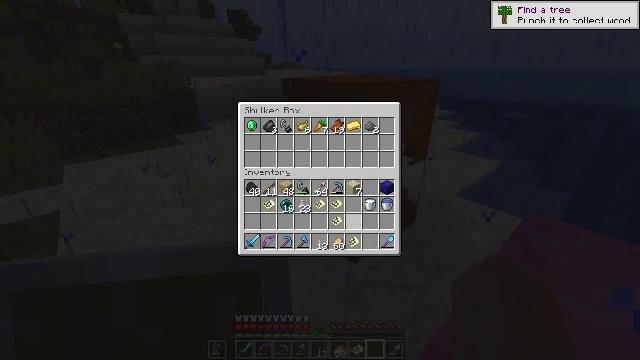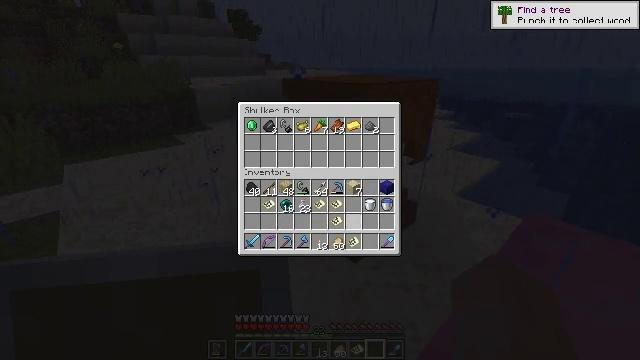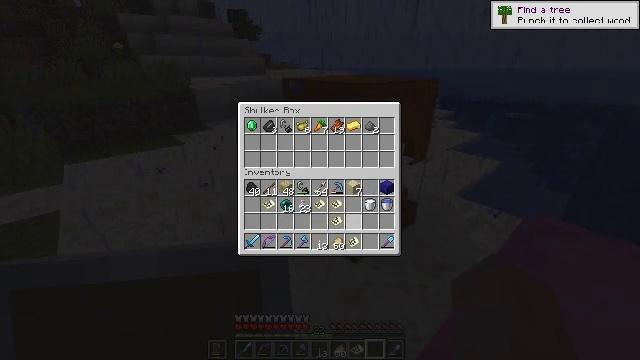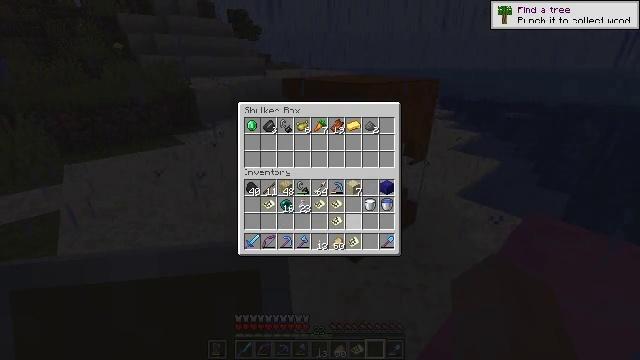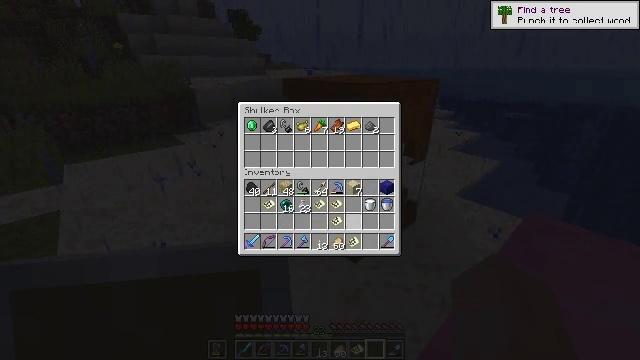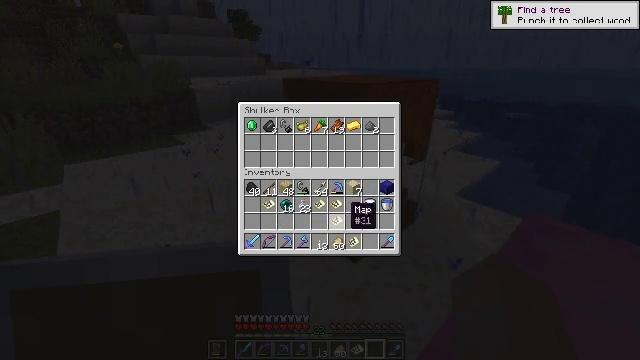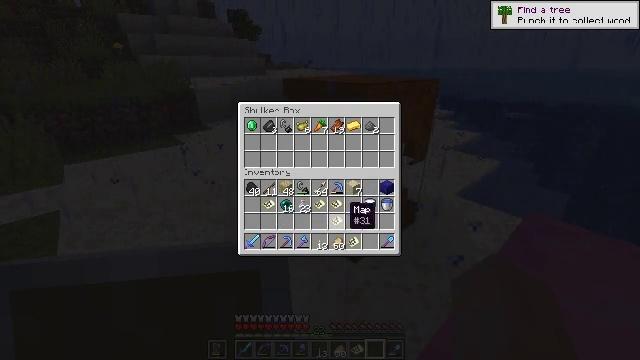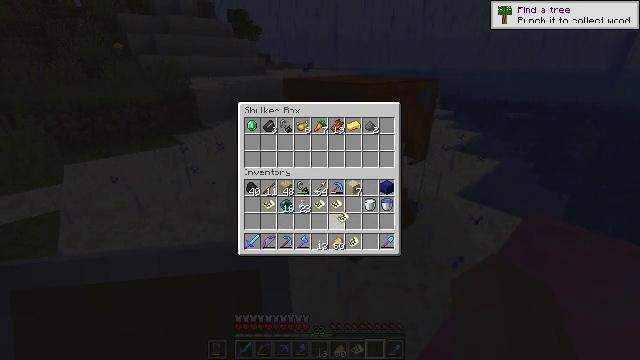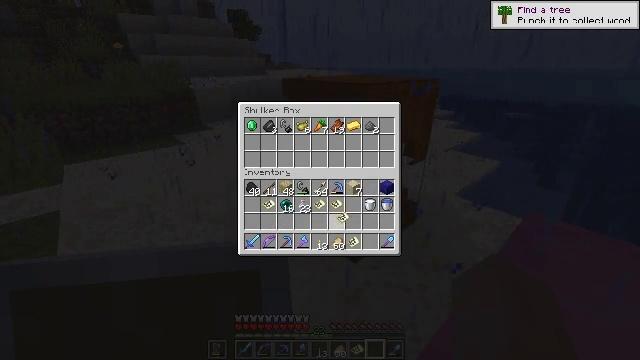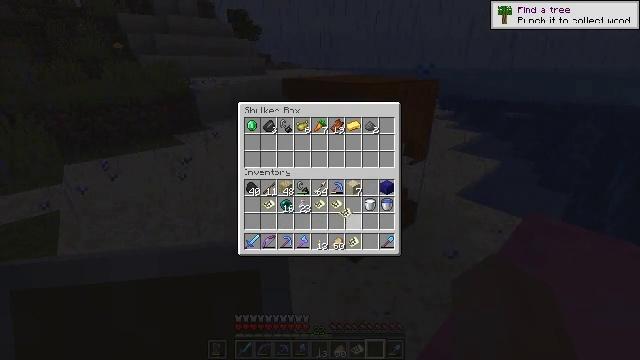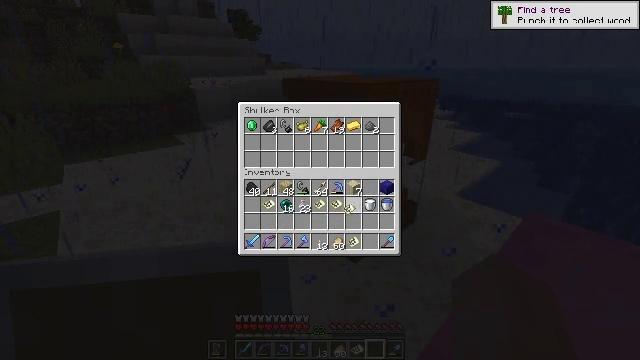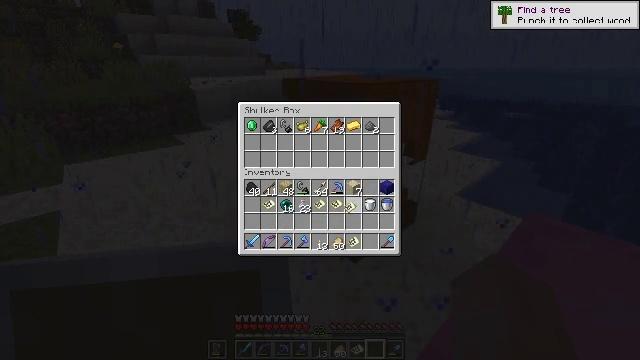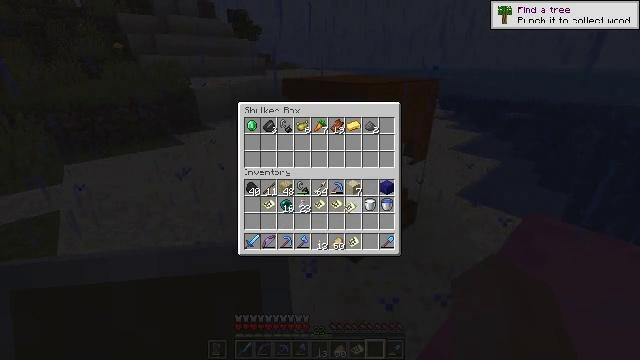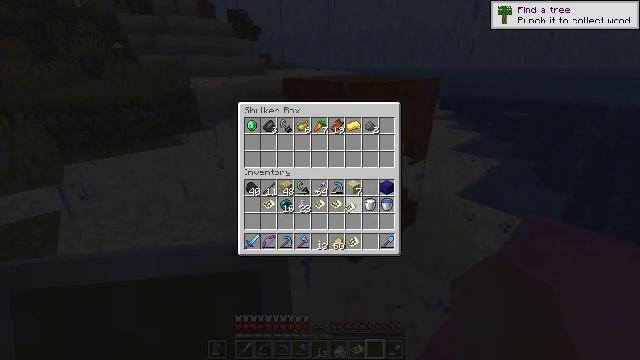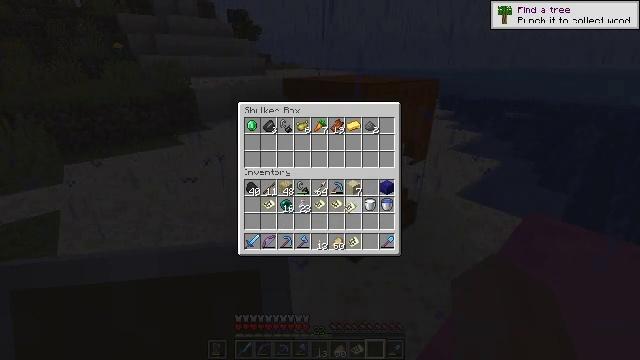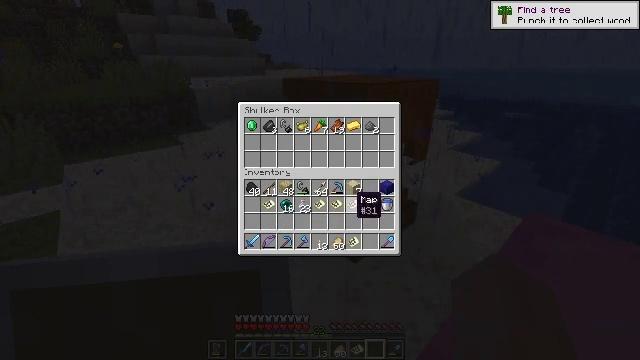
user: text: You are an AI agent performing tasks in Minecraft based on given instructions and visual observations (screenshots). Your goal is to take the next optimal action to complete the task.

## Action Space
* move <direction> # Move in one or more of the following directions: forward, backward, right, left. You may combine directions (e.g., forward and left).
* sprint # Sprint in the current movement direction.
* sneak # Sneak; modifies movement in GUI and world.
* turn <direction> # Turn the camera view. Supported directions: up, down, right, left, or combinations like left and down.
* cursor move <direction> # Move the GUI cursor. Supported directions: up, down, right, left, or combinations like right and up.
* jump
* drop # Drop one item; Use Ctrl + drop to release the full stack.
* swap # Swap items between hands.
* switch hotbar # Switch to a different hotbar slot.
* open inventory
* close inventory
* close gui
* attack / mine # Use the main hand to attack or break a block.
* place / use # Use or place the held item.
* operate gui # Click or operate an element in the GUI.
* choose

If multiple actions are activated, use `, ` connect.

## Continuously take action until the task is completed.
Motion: motion action
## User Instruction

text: Mine the orange shulker box.
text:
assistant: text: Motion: no_op
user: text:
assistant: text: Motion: no_op
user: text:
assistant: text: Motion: no_op
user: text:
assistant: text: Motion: no_op
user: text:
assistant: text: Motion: no_op
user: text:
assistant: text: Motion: no_op
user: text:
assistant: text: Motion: operate gui
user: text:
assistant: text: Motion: operate gui
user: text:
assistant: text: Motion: no_op
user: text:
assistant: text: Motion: no_op
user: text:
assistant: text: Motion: no_op
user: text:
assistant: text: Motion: no_op
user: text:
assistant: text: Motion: operate gui
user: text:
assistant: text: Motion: operate gui
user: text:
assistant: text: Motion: no_op
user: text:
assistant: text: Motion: no_op
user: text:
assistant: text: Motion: sneak, cursor move left
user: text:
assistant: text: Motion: sneak, cursor move left
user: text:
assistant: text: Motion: sneak
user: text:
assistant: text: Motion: sneak, operate gui
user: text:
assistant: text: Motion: sneak, operate gui
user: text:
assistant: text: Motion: sneak, cursor move right
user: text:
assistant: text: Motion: sneak, cursor move right and down
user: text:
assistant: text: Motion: no_op
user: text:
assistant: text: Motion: cursor move up
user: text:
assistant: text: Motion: no_op
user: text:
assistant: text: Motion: cursor move right
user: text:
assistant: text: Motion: cursor move right
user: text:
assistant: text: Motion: no_op
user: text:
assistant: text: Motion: no_op